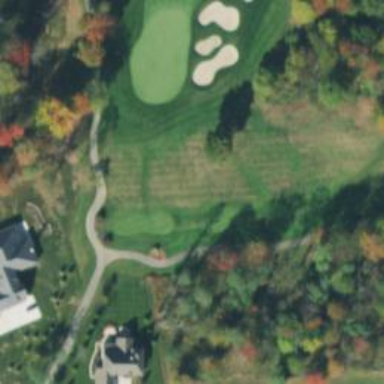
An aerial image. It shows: Grassy area designated as golf tee.